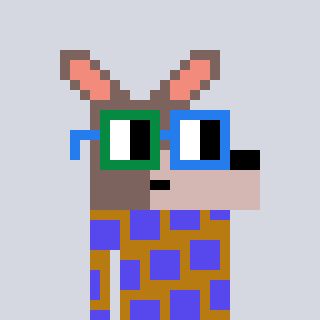
a pixel art character with square green and blue glasses, a kangaroo-shaped head and a gold-colored body on a cool background